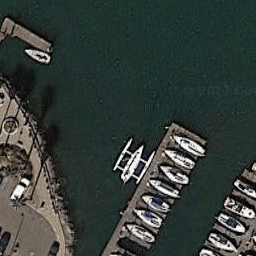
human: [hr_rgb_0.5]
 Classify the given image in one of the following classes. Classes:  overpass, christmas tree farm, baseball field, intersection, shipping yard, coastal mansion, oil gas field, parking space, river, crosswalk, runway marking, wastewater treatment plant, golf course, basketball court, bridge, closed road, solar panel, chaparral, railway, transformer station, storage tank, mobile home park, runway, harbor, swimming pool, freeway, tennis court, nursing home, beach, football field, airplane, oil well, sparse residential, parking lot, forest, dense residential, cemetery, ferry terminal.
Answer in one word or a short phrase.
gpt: harbor